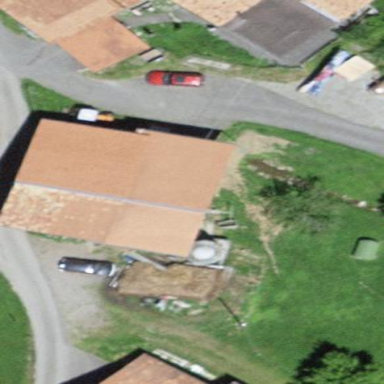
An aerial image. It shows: Rural barn.